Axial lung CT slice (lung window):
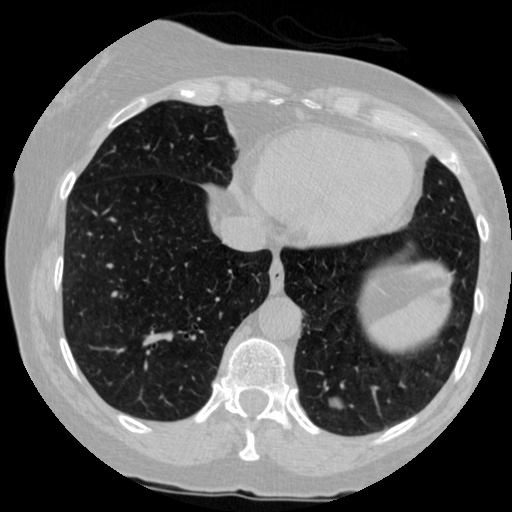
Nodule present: yes
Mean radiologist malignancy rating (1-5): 3.75